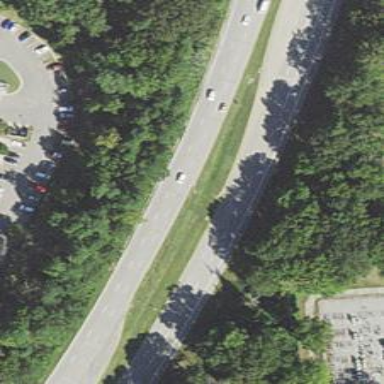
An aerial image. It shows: Expressway with asphalt surface and classified as primary highway.